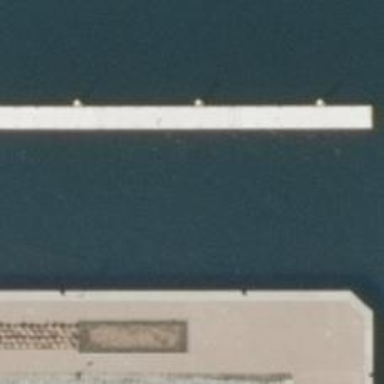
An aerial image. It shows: Man-made pier.